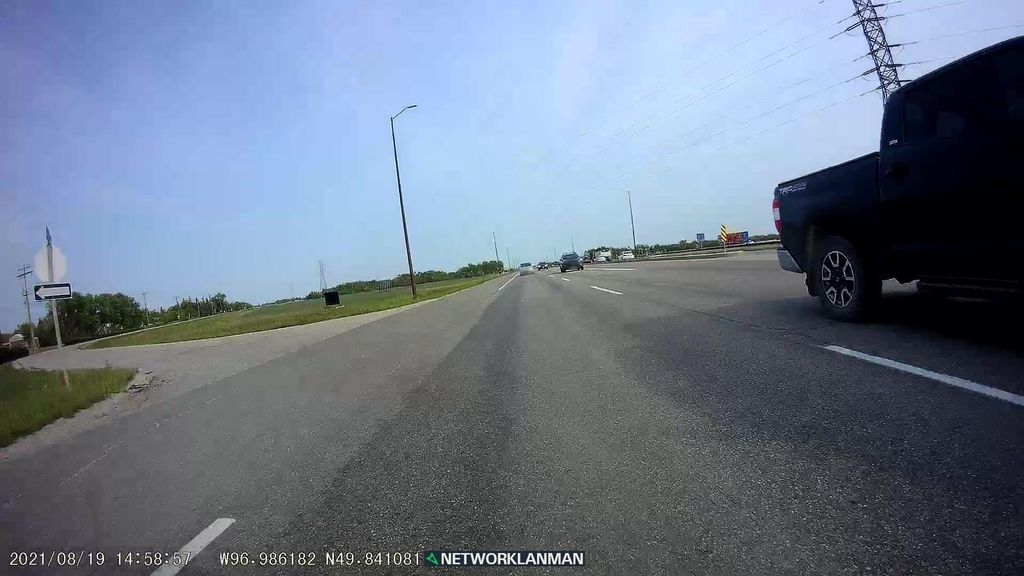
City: winnipeg